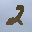
Label: 2